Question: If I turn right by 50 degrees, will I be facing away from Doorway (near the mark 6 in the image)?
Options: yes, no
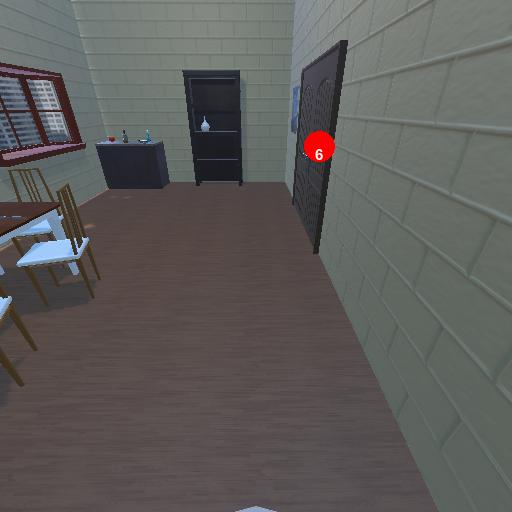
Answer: yes